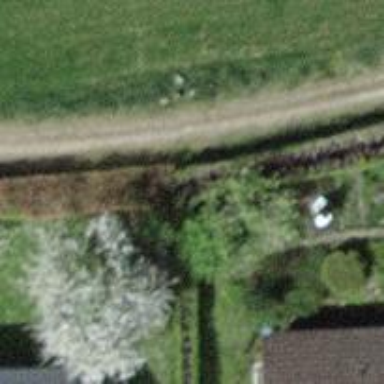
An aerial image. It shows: Path covered in grass.